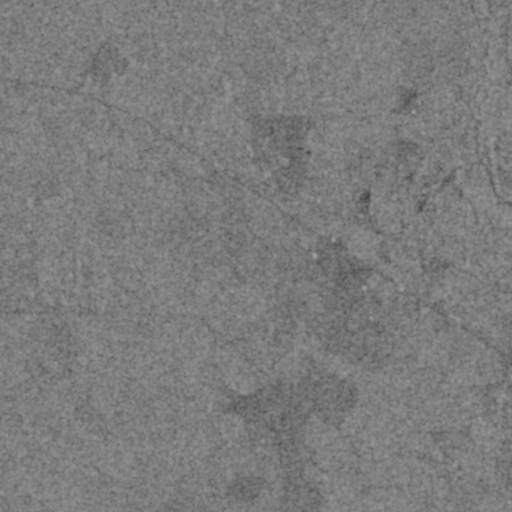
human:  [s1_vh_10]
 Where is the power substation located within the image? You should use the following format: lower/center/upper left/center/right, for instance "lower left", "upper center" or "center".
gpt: The power substation is located in the lower right of the image.
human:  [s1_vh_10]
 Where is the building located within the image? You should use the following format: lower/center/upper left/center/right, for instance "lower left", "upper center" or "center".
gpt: The building is located in the lower right of the image.
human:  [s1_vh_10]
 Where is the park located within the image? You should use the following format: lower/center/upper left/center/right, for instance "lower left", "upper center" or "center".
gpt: There is no park in the image.

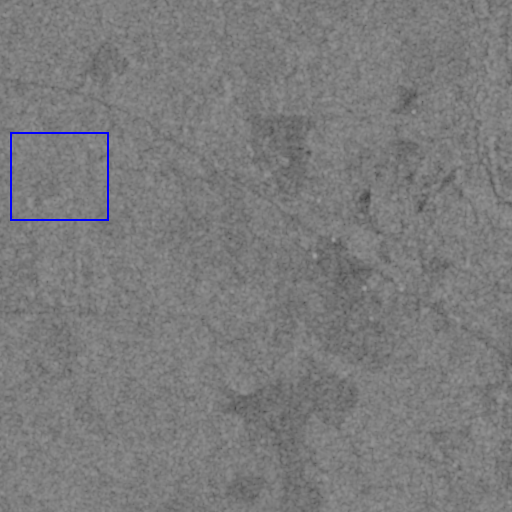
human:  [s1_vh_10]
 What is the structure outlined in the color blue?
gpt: There is no blue outline.
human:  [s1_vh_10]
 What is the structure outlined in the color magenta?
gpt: There is no structure outlined in magenta.